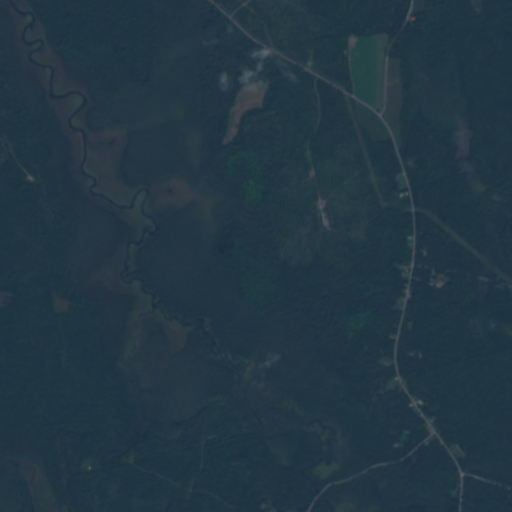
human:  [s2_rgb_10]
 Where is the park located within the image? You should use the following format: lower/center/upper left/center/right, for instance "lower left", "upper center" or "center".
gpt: The park is located in the center right of the image.
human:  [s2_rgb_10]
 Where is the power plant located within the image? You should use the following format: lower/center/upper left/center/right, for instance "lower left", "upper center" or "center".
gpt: There is no power plant in the image.